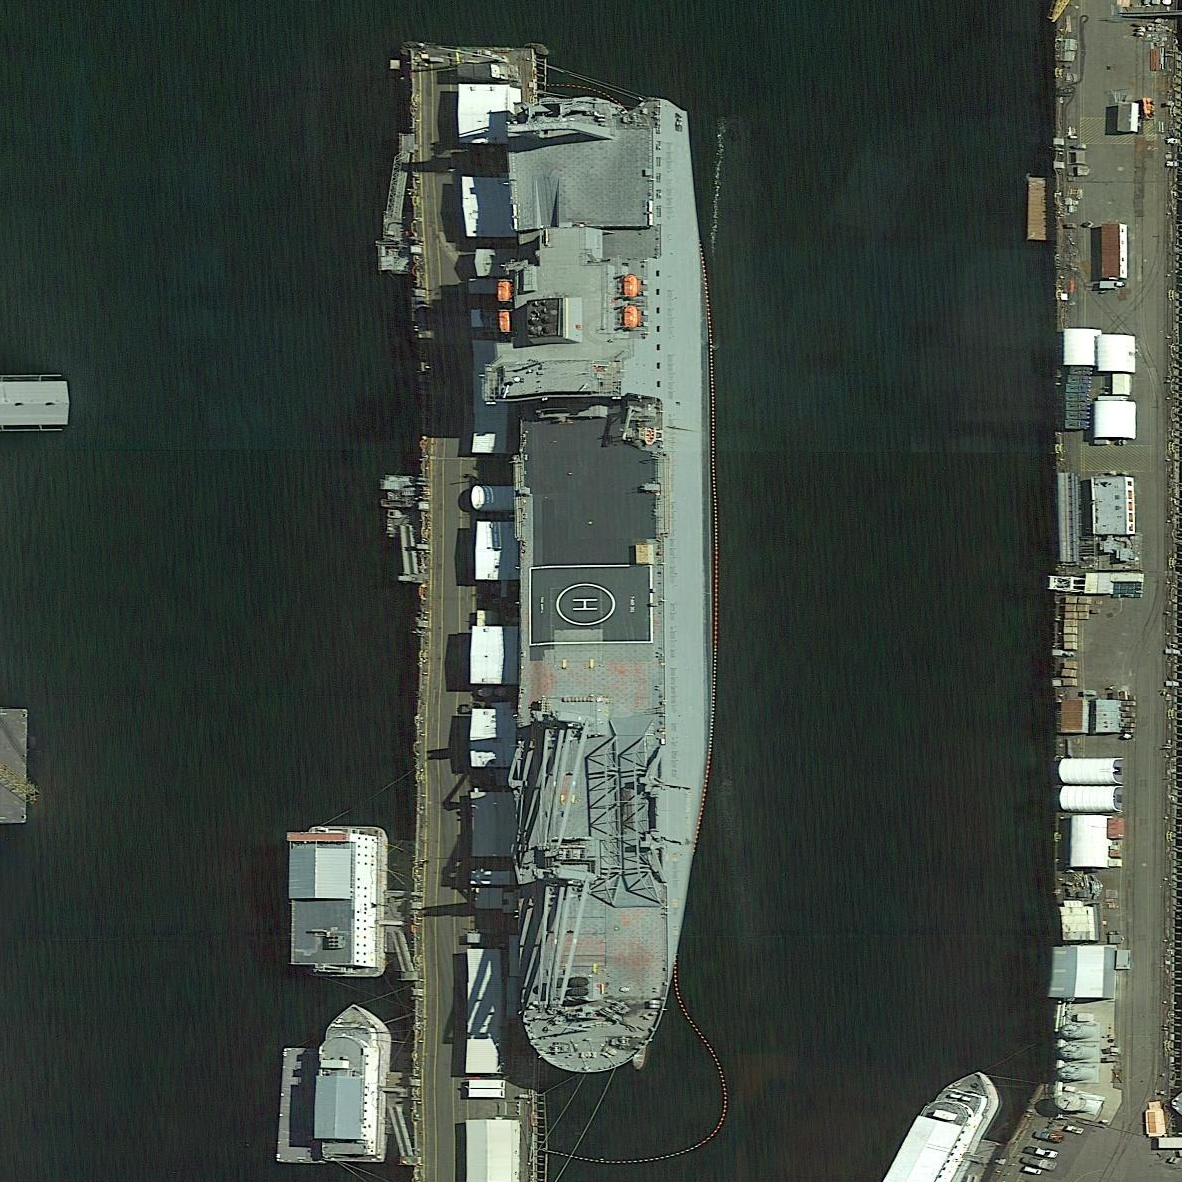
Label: Crane_ship